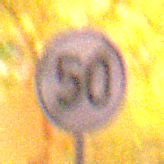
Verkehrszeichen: EndeGeschwindigkeit50
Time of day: Night
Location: Outdoor (Nature)
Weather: Clear
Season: NotSpecified
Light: Natural